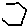
Label: hexagon